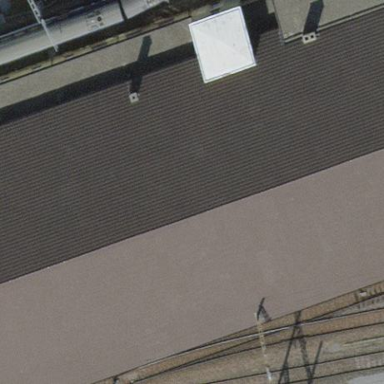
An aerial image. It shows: Transportation building with gabled roof oriented along its structure.